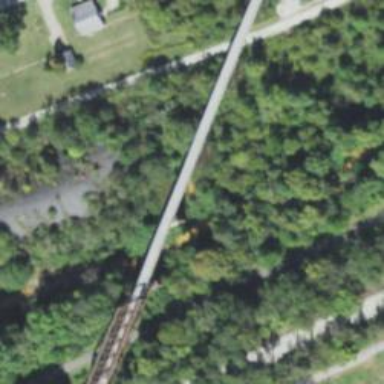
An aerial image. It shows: Bridge supported by piers.